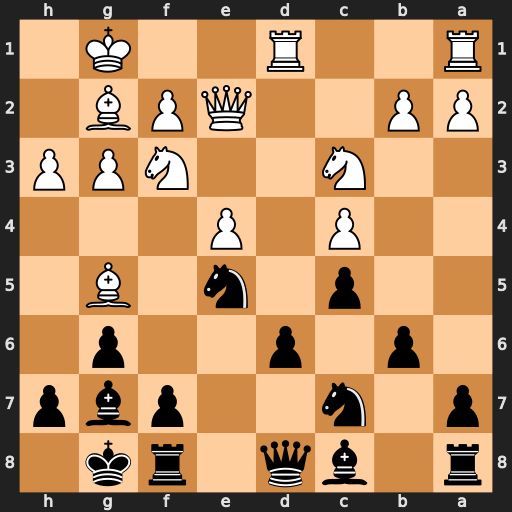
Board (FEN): r1bq1rk1/p1n2pbp/1p1p2p1/2p1n1B1/2P1P3/2N2NPP/PP2QPB1/R2R2K1
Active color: b
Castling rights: -
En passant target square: -
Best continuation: Nxf3+ Qxf3 Qxg5